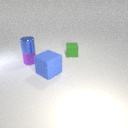
small green rubber cube behind large blue rubber cube